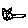
Label: cat